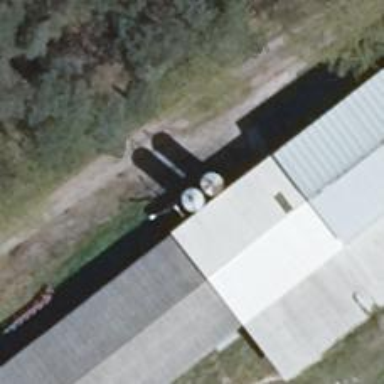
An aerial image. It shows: Silo.